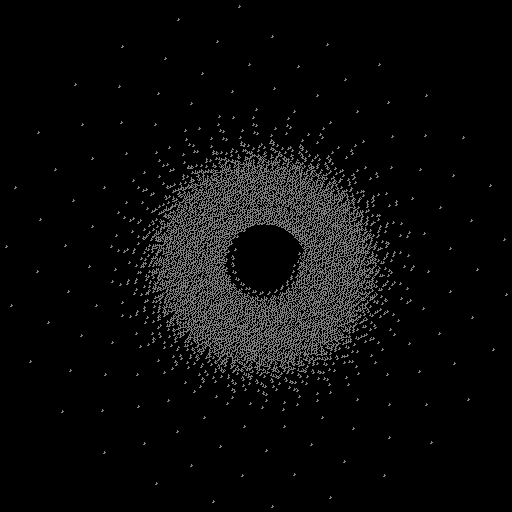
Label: sunflower